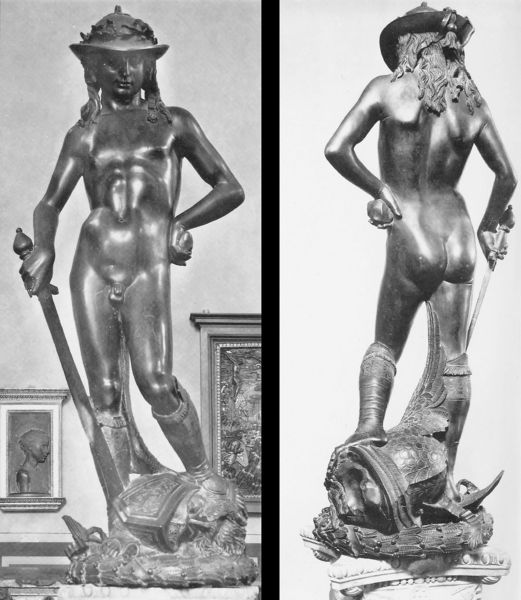
Titel: David mediceo
Künstler: Donatello
Institution: Florenz, Museo Nationale del Bargello, Salone di Donatello
Schlagwörter: akt, kopf, mann, nackt, brust, frau, hut, rücken, geköpft, köpfen, horn, figur, haare, frontal, locken, skulptur, statue, bronze, geschlecht, foto, penis, hinten, schwert, helm, stiefel, lorbeerkranz, sieg, krieger, vorderansicht, museum, hermes, merkur, david, athene, zwitter, sieger, victoria, bargello, brone, vorn, schwrt, goliath, hermaphrodit, donatello, po